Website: macys
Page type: customer-info-address
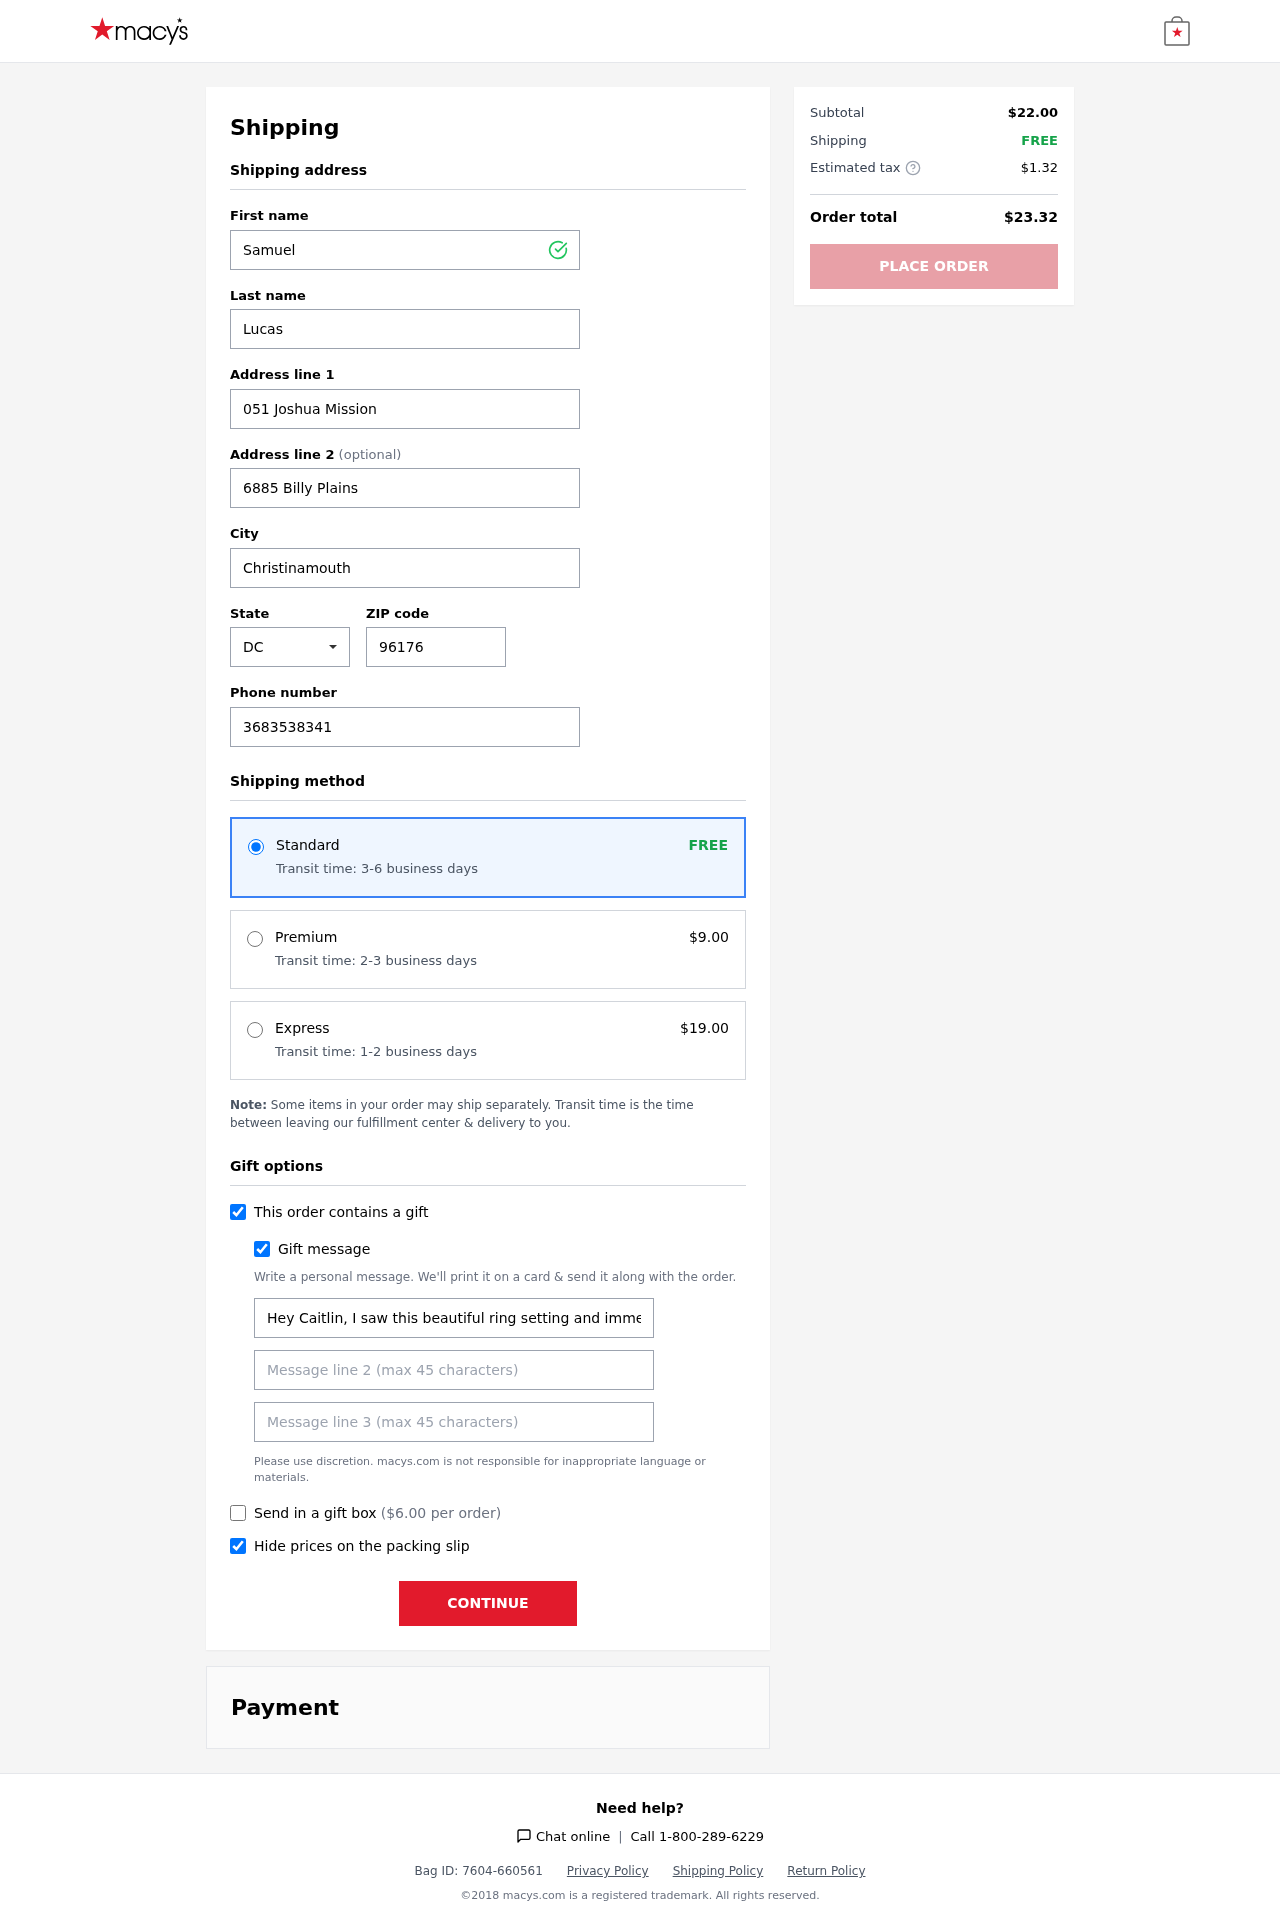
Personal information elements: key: PII_CITY
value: Christinamouth
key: PII_FIRSTNAME
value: Samuel
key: PII_GIFT_MESSAGE
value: Hey Caitlin, I saw this beautiful ring setting and immediately thought of you—it's just perfect for all the dreams you have! Can't wait to see what you create with it. Enjoy!  Samuel
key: PII_LASTNAME
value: Lucas
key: PII_PHONE
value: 3683538341
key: PII_POSTCODE
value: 96176
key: PII_STATE_ABBR
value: DC
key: PII_STREET
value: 051 Joshua Mission
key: PII_STREET2
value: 6885 Billy Plains
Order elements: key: ORDER_SHIPPING_STANDARD
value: FREE
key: ORDER_SHIPPING_STANDARD_TIME
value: Transit time: 3-6 business days
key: ORDER_SHIPPING_PREMIUM
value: $9.00
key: ORDER_SHIPPING_PREMIUM_TIME
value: Transit time: 2-3 business days
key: ORDER_SHIPPING_EXPRESS
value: $19.00
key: ORDER_SHIPPING_EXPRESS_TIME
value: Transit time: 1-2 business days
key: ORDER_GIFT_BOX_FEE
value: $6.00
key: ORDER_SUBTOTAL
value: $22.00
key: ORDER_SHIPPING_COST
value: FREE
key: ORDER_TAX
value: $1.32
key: ORDER_TOTAL
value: $23.32